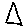
Label: triangle